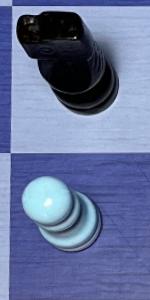
Label: Pawn_White